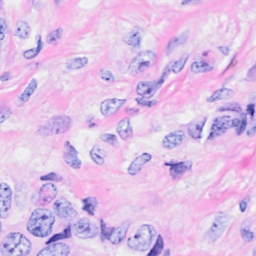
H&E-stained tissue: Breast